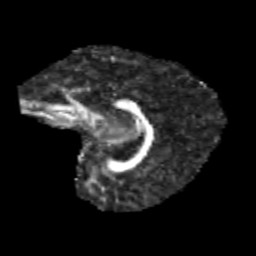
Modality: FA
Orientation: sagittal
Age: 13
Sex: male
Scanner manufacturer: siemens
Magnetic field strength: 3 T
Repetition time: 3.8 s
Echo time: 0.07 s